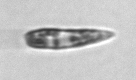
Label: Euglena